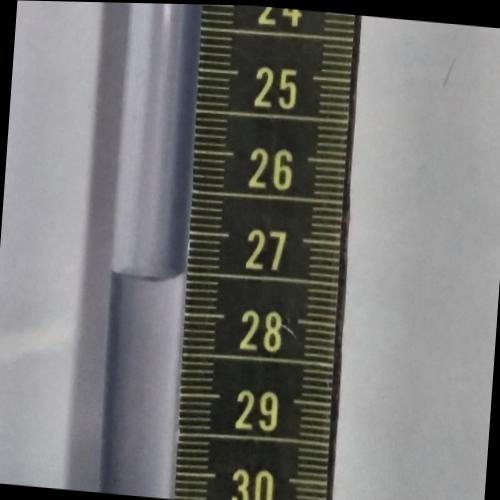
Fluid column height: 27.5 cm